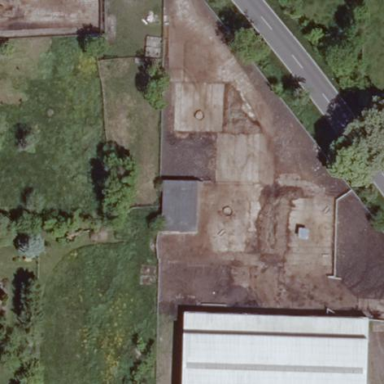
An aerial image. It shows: Farmyard area.